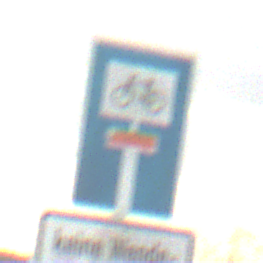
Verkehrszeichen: SackgasseRadverkehrDurchlaessig
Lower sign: HinweisGeaenderteVorfahrtVerkehrsfuehrungVerkehrsregelung3
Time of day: SunriseSunset
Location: Outdoor (Nature)
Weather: PartlyCloudy
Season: NotSpecified
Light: Natural